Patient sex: M
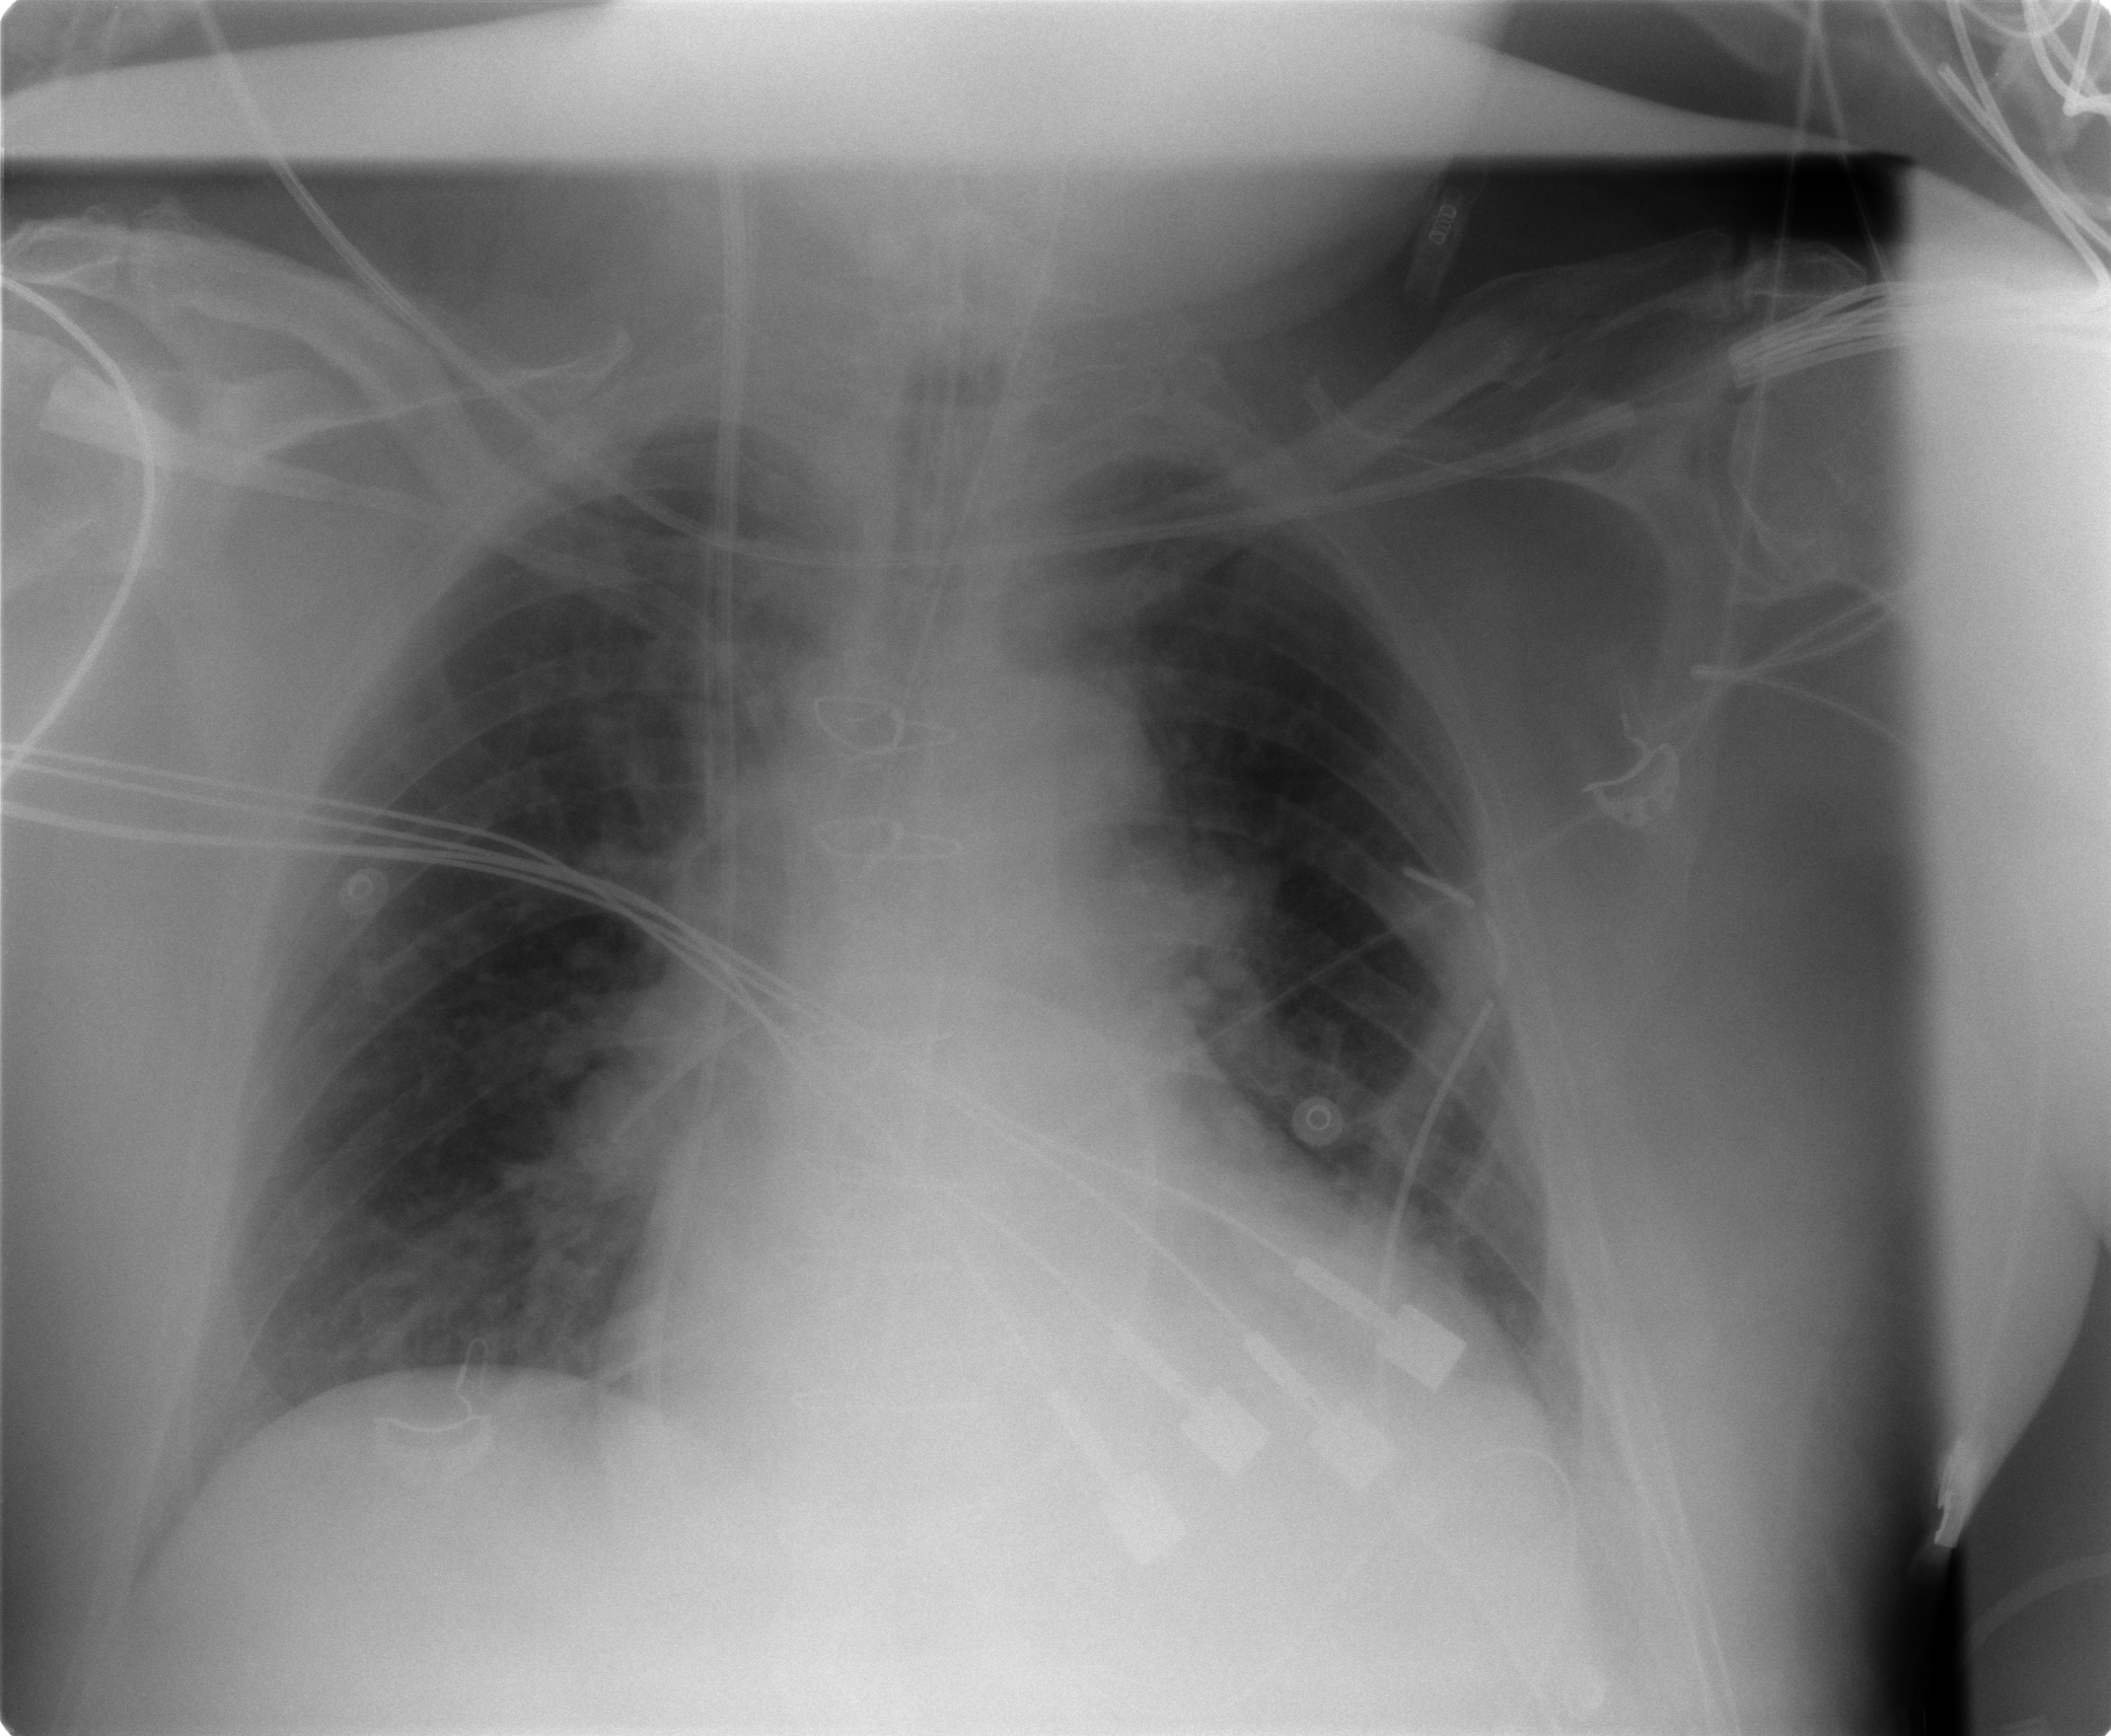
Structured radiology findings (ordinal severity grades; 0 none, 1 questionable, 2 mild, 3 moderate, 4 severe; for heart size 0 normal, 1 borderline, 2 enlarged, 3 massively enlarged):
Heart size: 2
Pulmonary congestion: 2
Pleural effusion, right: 0
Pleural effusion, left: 1
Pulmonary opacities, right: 0
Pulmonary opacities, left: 0
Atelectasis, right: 2
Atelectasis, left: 0